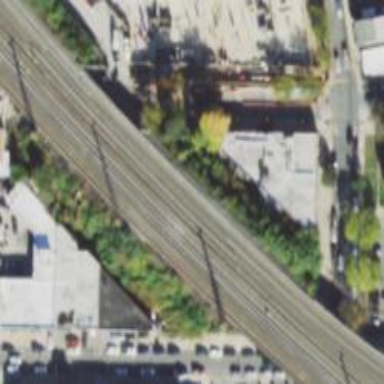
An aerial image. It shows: Bridge with electrified railway tracks.